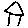
Label: house